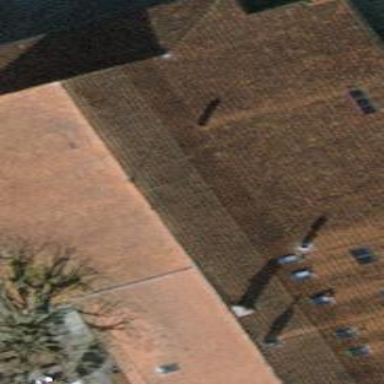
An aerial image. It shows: Gabled roof on retail building.